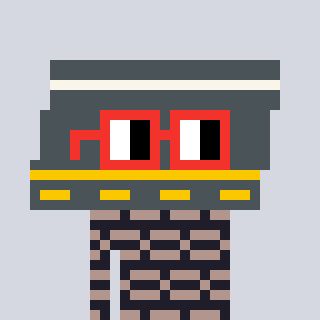
a pixel art character with square red glasses, a road-shaped head and a grayscale-colored body on a cool background